Question: I am trying to update my local copy of project from the server and when I right click on the parent folder and select Update. I get this error.
On the server when I check the log i see this error
I am using TortoiseSVN 1.8.7, Build 25475 - 64 Bit and VisualSVN server Version: 2.7.7. Please help me to resolve this issue.

cheers
Zolf
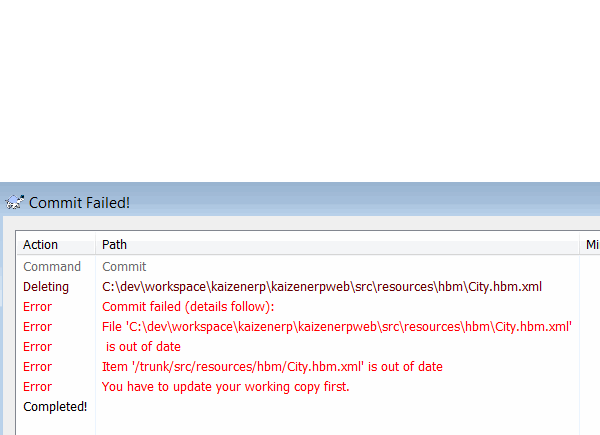
Answer: 1. The error you get is about failed svn commit operation. It has nothing to do with svn update.
2. Most likely, the working copy is indeed out of date. I suggest checking out a clean working copy to different location and see whether you get the same errors. You won't get these errors, I guess.
3. If the new working copy is valid, then you can copy uncommitted changes from the old one and svn commit them succesfully to the repository.